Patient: sex M, age 57
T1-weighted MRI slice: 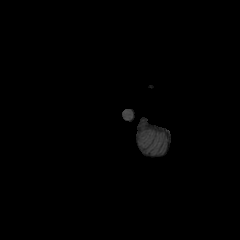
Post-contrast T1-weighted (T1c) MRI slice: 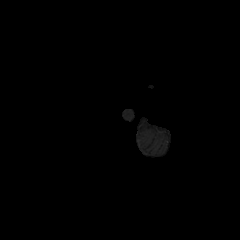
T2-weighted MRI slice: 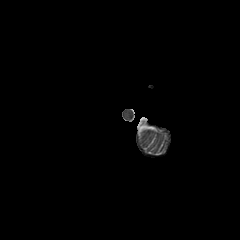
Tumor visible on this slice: no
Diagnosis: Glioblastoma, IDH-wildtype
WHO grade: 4